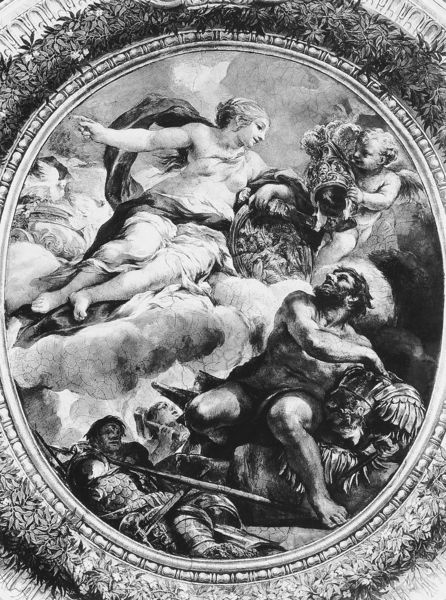
Titel: Die Deckenfresken der Galleria Pamphili in Rom
Künstler: Pietro da Cortona
Standort: Rom (EU - I - Latium)
Schlagwörter: feder, himmel, mann, nackt, wolken, menschen, finger, frau, szene, wolke, rahmen, tod, füllhorn, personen, oval, rund, engel, angst, krieg, lanze, soldaten, zeigefinger, zeigen, schild, medaillon, flug, schwert, waffen, soldat, helm, rüstung, götter, krieger, ehrfurcht, erscheinung, speer, gefallene, auftrag, vignette, soldante, rhamen